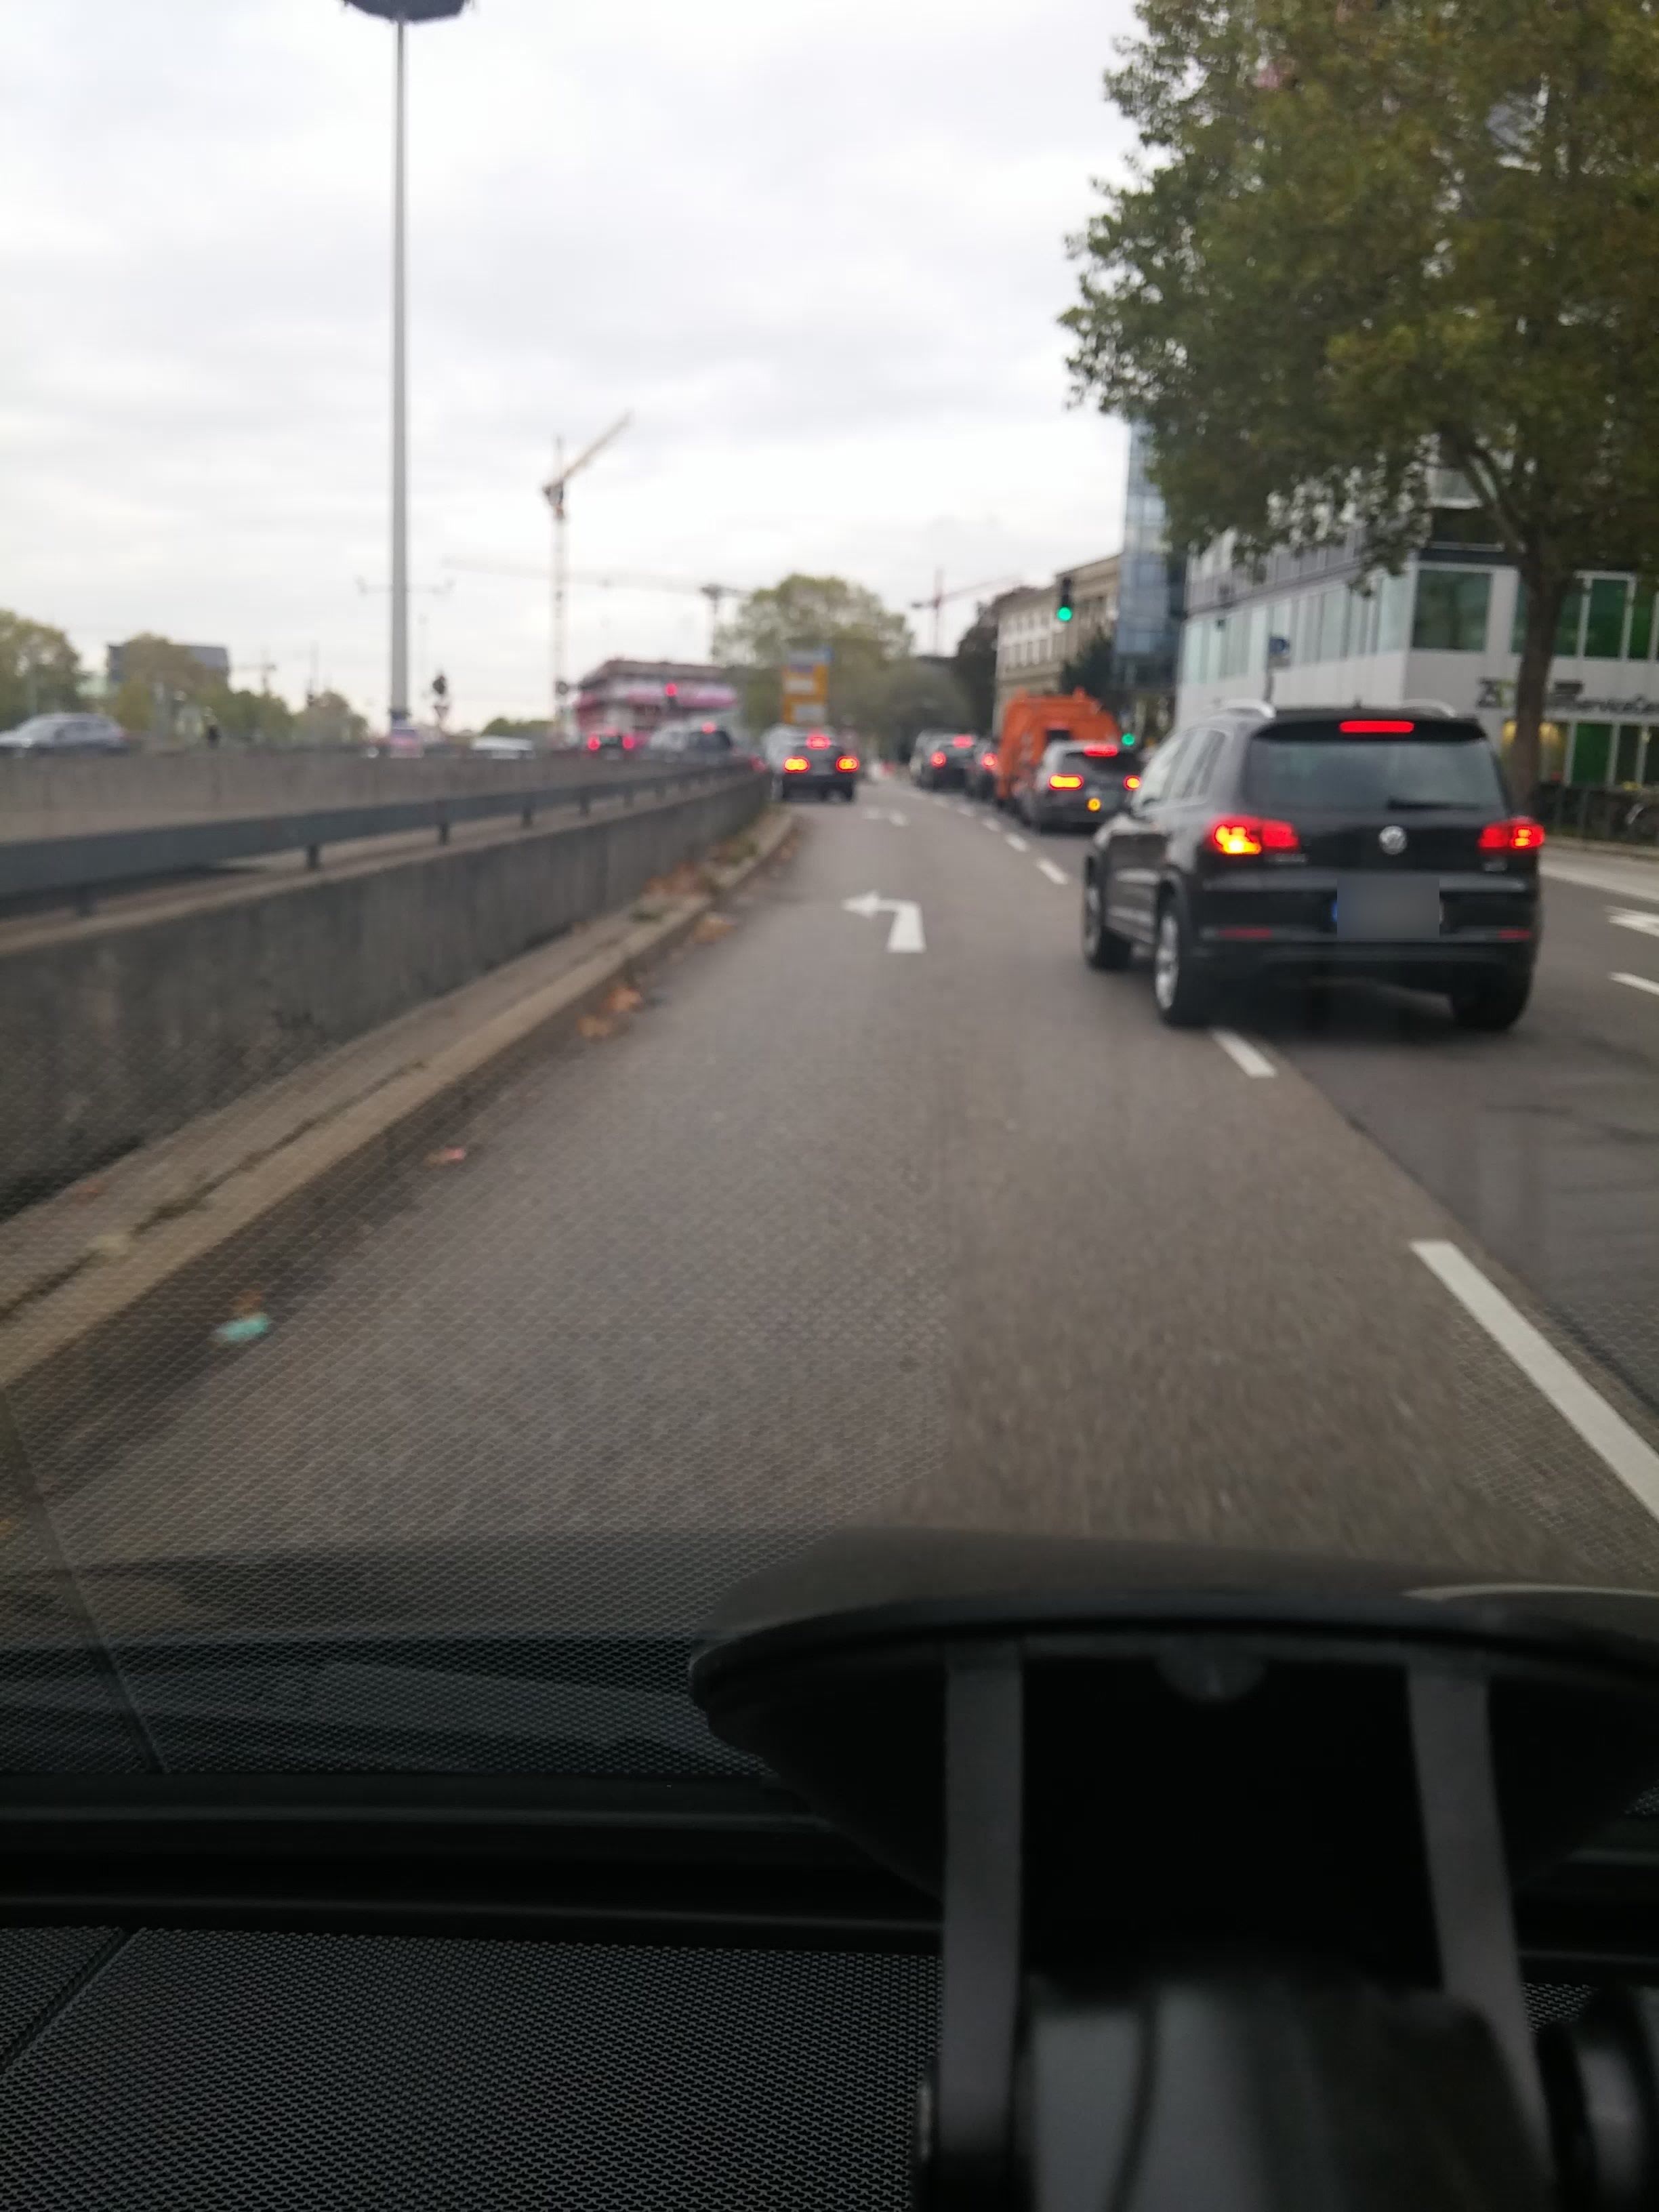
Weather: cloudy
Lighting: day
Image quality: slightly poor
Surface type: driving surface
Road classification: primary_link
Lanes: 3
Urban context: urban centre
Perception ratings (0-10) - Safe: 2.39, Lively: 6.08, Beautiful: 2.74, Boring: 0.4, Depressing: 5.77, Wealthy: 4.01